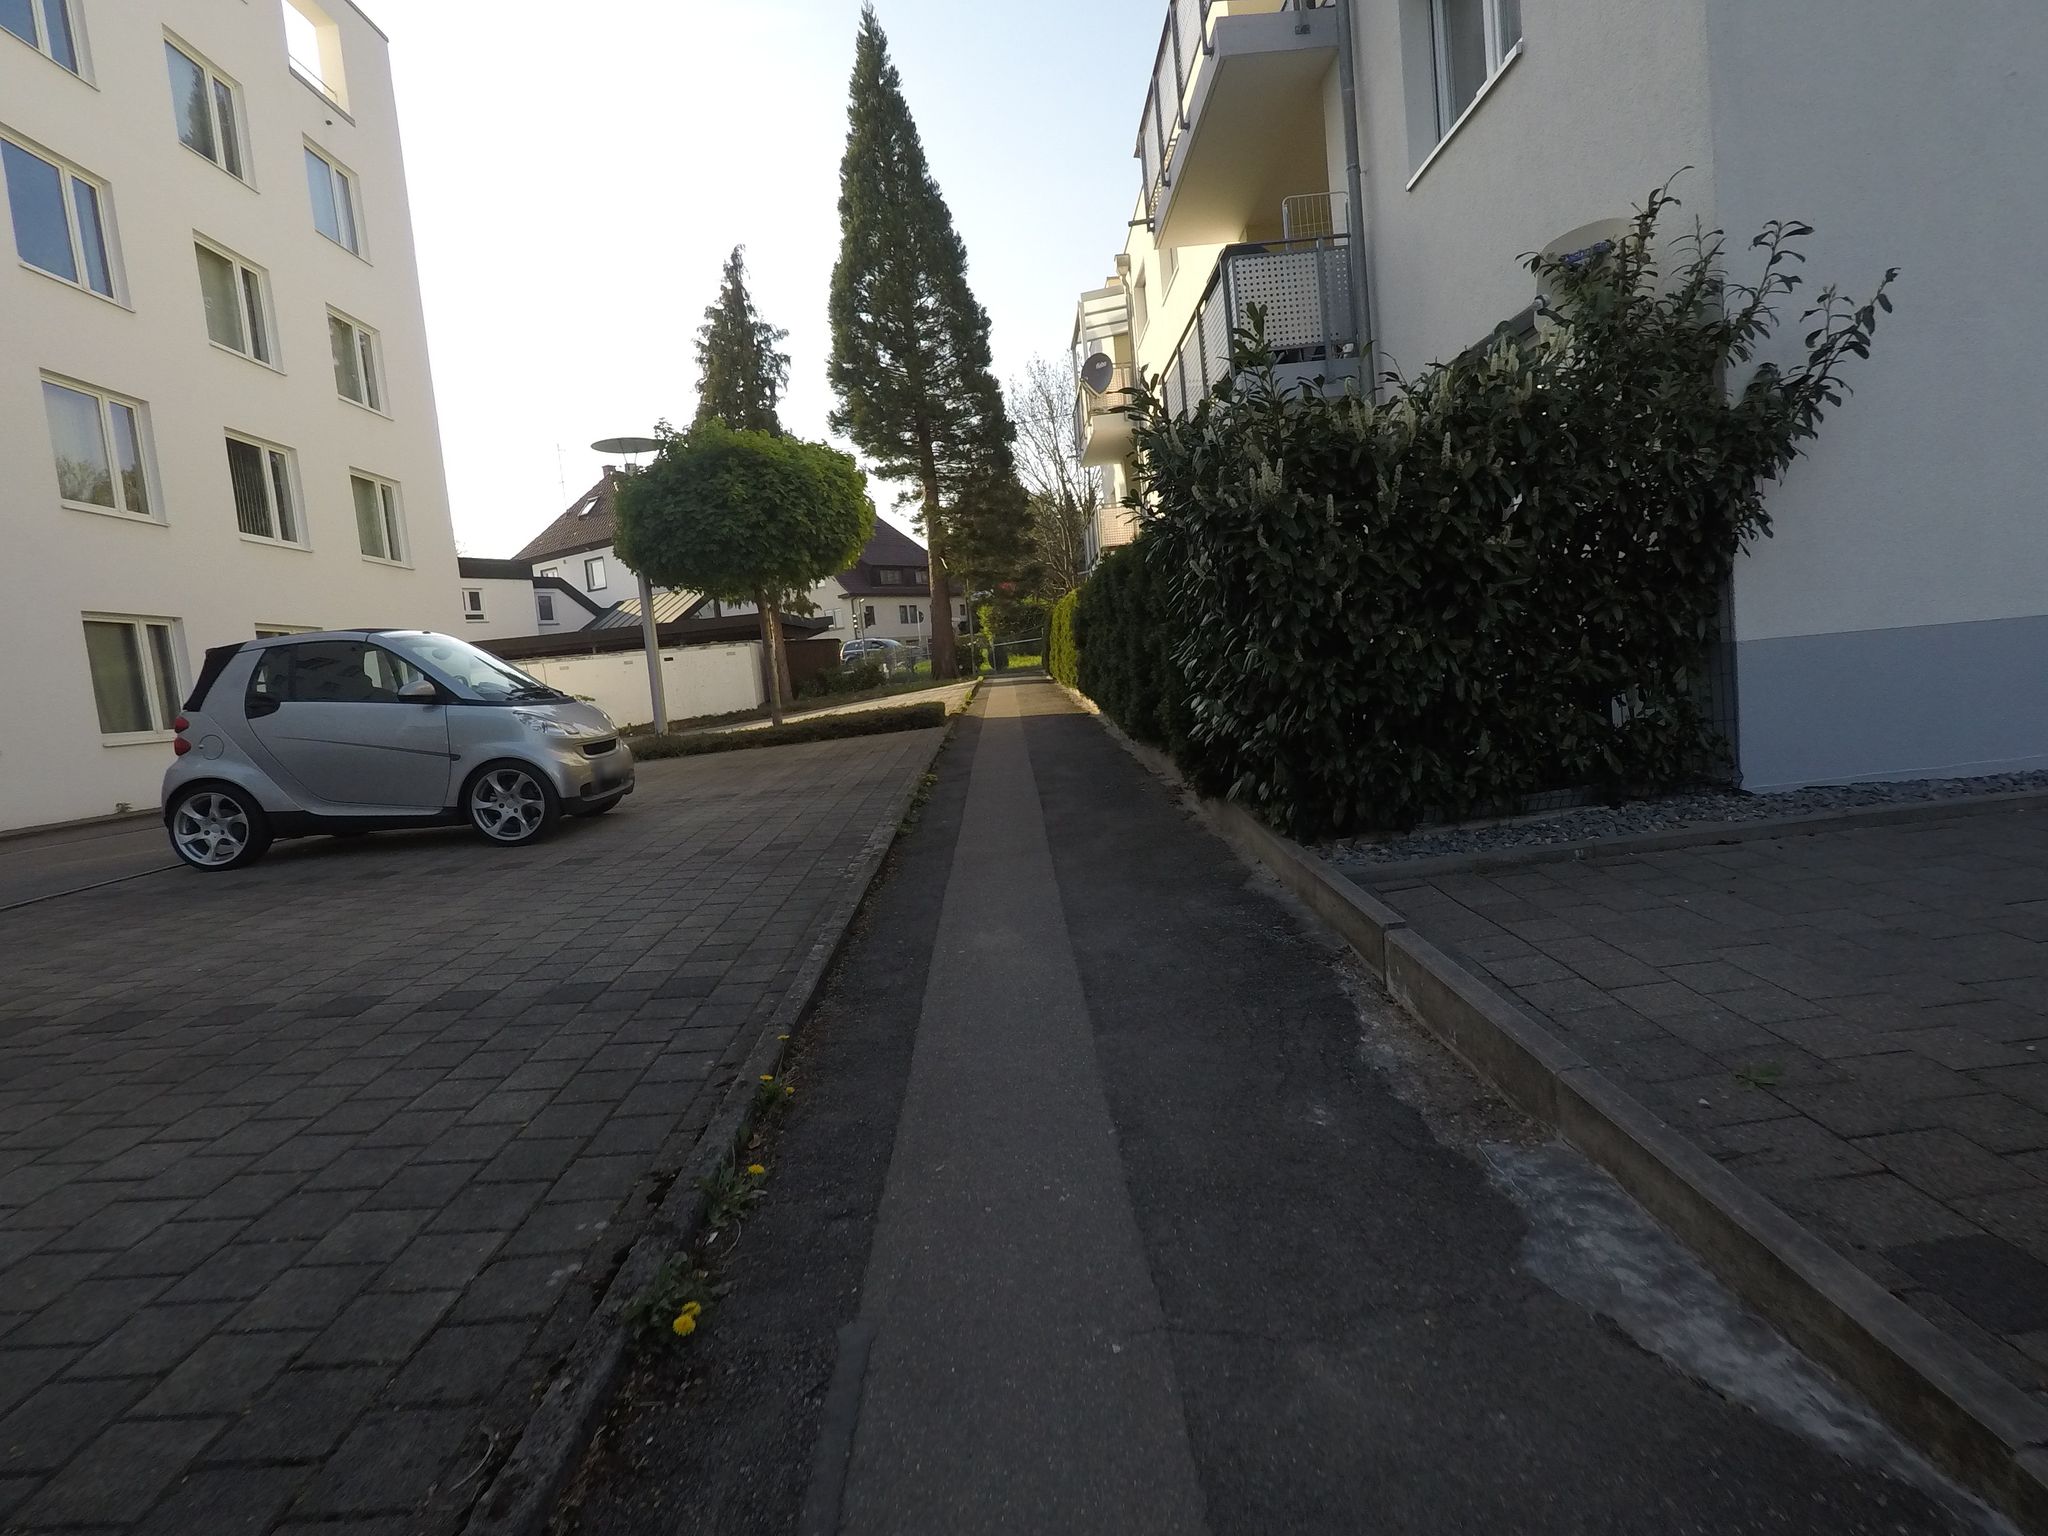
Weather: clear
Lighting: day
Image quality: good
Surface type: walking surface
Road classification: service, footway, path
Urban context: dense urban cluster
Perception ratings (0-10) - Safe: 6.69, Lively: 7.47, Beautiful: 7.97, Boring: 3.63, Depressing: 3.57, Wealthy: 8.66